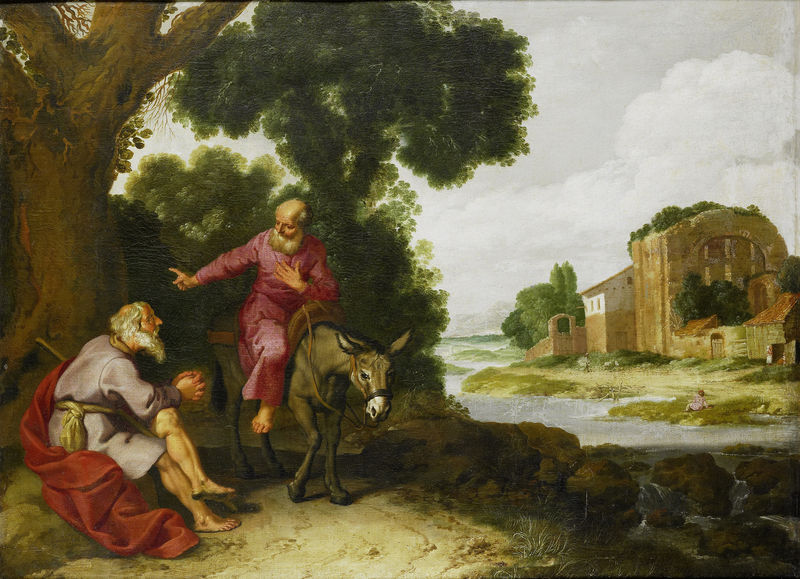
Titel: De profeet van Bethel ontmoet de man Gods uit Juda
Künstler: Lambert Jacobsz.
Standort: Amsterdam
Institution: Rijksmuseum
Schlagwörter: baum, blätter, himmel, wolken, bäume, fluss, landschaft, hintergrund, männer, gebäude, weg, bart, kind, esel, reiter, zwei, ruine, heilige, frage, alte männer